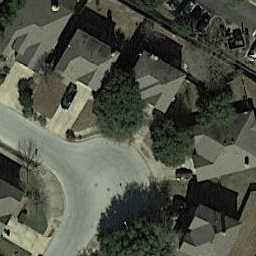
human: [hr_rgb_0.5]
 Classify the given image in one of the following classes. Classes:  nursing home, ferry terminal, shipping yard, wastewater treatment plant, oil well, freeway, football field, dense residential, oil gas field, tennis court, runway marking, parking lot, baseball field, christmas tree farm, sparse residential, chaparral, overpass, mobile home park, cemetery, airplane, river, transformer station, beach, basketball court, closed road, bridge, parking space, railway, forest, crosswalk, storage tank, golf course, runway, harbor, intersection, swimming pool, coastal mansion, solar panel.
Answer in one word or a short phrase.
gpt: closed road